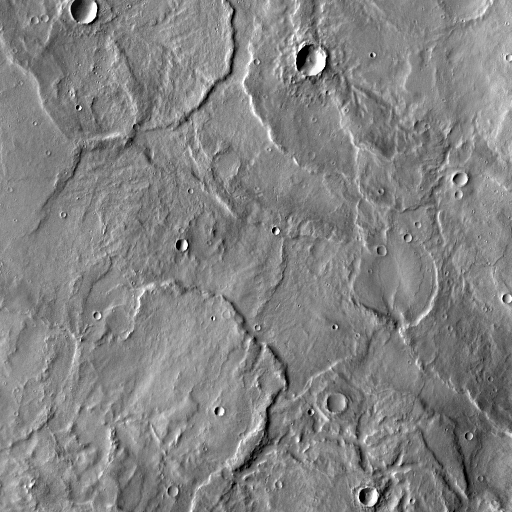
Crater classes present: Background, Other, Buried, Secondary